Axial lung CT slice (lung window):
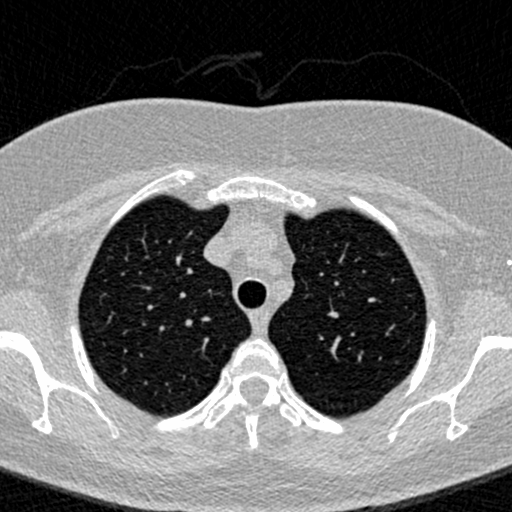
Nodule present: no